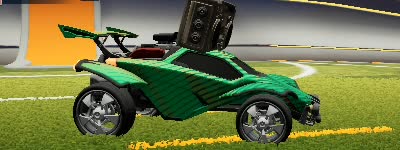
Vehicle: octane